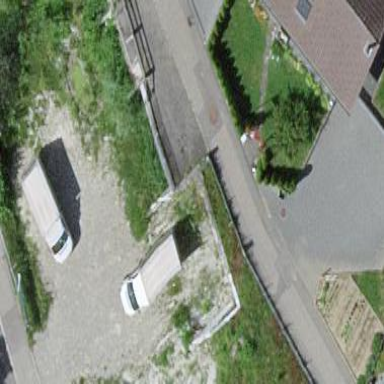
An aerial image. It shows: Garage.